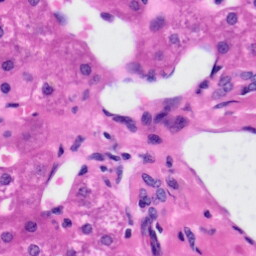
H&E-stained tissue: Liver